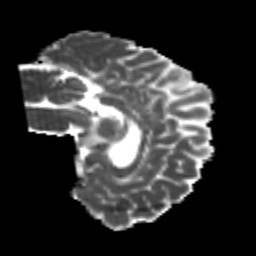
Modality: MD
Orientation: sagittal
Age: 25
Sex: female
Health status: healthy
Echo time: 0.074 s